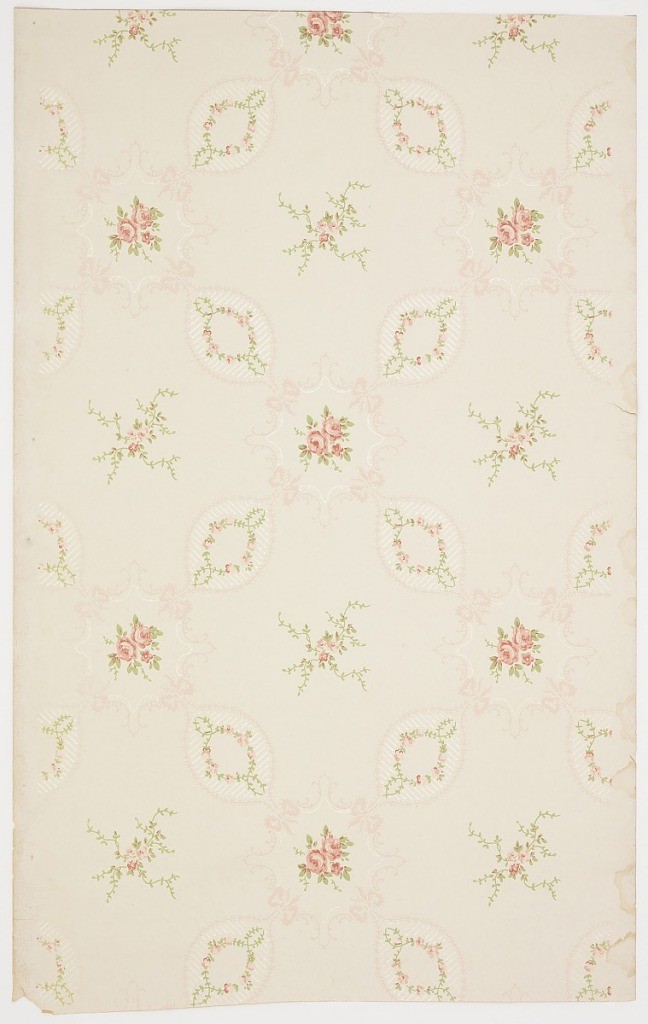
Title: Ceiling paper
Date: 1905–1915
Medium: Machine-printed paper
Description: Circles of scroll and bows surround a floral motif and interconnect with floral scrolls and vines.  Vine and floral motif throughout.  Green, shades of pink, and liquid mica on a white ground.